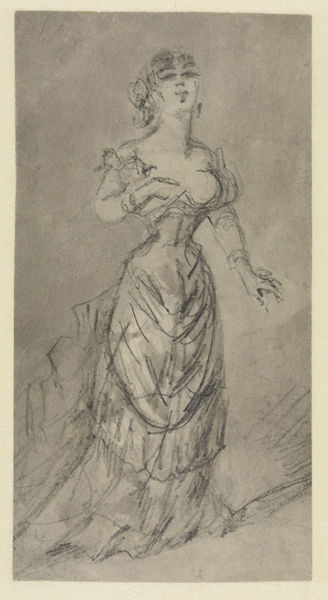
Titel: Sängerin
Künstler: Constantin Guys
Standort: Karlsruhe
Institution: Staatliche Kunsthalle Karlsruhe
Schlagwörter: dunkel, feder, hand, haut, kopf, körper, nackt, rubens, schatten, weiß, frauen, grob, mädchen, ausschnitt, blume, braun, brust, busen, decolte, degas, elegant, finger, frankreich, frau, frisur, geste, grau, haar, handschuh, handschuhe, hell, hintergrund, jahrhundertwende, kleid, kreide, licht, mund, nase, ohrring, paris, pastell, schmuck, schwarz, skizze, zeichen, zeichnung, blick, dame, ball, beige, fest, hochformat, mode, rock, tanz, dix, jung, arm, arme, augen, bluse, falten, gesicht, kleidung, knoten, lang, mensch, rahmen, rembrandt, spitze, stehen, bild, bildnis, hals, hände, portrait, porträt, schauen, gehen, schlank, auge, figur, gewand, haare, kostüm, pose, stehend, ohrringe, bühne, gesang, sängerin, tanzen, theater, tänzerin, augenbrauen, dekollete, dekolletee, dekollte, dekoltee, kinn, lippen, locken, schulter, schultern, vornehm, lächeln, schleppe, spanien, taille, brüste, dutt, liebe, papier, mieder, studie, tüll, abstrakt, modern, grafik, graphik, impressionism, rand, schmal, aufrecht, ganzfigurig, goya, handtuch, uhr, robe, faltenwurf, halbnackt, hochsteckfrisur, edel, rüsche, rüschen, fein, schick, ring, drapierung, dünn, entblößt, wimpern, hoch, striche, abendkleid, oben, dirne, haarknoten, hüften, lachen, schulterfrei, laviert, tusche, stolz, linie, kohle, druck, schwarzweiss, schraffur, radierung, seite, strich, bleistift, gestik, schritt, entwurf, künstlerin, festlich, ganzkörper, kohlezeichnung, stift, kleidchen, toulouse-lautrec, ganzfigur, karton, talie, armband, armreif, armreifen, konkubine, singen, zeichnen, geschnürt, hüfte, entblöst, schreiten, augenbraun, taill, miene, korsett, dekolltee, fröhlich, volant, freundlich, gerafft, volants, grautöne, hofdame, drama, wespentaille, lacht, tailliert, eleganz, dekolte, ballkleid, taillie, nett, bräunlich, schauspielerin, tief, glücklich, gefühl, schnürung, buden, bausch, graffit, taile, überheblich, graik, gelächter, feierlich, decollete, hure, arogant, flaten, dress, barbusig, brtust, portugal, belle epoque, lavur, velasques, verrucht, chanson, decolletee, langes kleid, klaid, tallie, dunkel hell, mieer, dekolette, frissur, blistift, mun, corsett, erfreut, pen, decollte, dekoltet, 19. jahrhundert, ar, 18. jahrhundert, w, lulu, ärmelloses kleid, arm#, grau#, lola, montez, pencil, kohleskizze, skizziedrt, koirsett, sängewrin, deckolte, schulterfraii, wespentaillie, skiyye, diseuse, crosett, dame+frau, chansonniere, keldi, taillee, schrieten, erhubenen hauptes, kopf hoch, esquisse, dramatheater